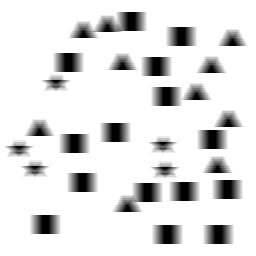
Squares: 15
Triangles: 10
Stars: 5
Total shapes: 30